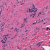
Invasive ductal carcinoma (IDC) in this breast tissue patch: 0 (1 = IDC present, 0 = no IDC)